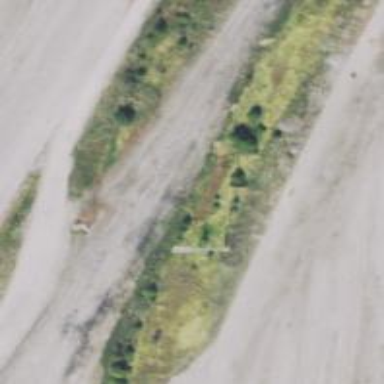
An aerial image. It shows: Abandoned railway yard.